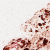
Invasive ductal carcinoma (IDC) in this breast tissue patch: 0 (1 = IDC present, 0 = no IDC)